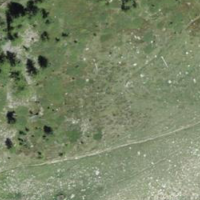
EUNIS habitat code: 26
Species observed at this site:
Vaccinium myrtillus